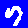
Digit: 7